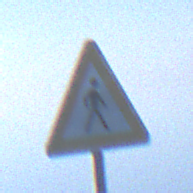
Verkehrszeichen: FussgaengerLinks
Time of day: MorningAfternoon
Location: Outdoor (Nature)
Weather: PartlyCloudy
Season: NotSpecified
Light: Natural